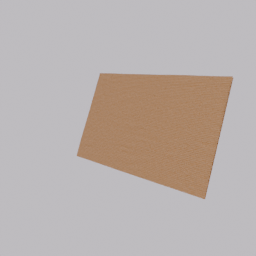
Label: tools